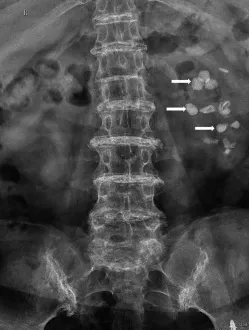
Preoperative X-rays of hip joints showed the density of the right femoral head was increased unevenly with rough joint surface and narrow joint space, the upper acetabulum edge was slightly hyperosteogenic, and the joint was in position after left artificial hip implantation. Some scattered calcifications in the left kidney.
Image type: radiology (x_ray)